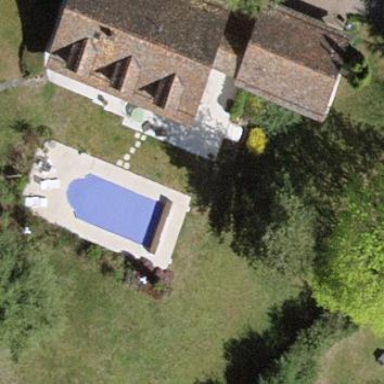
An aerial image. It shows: Swimming pool located in leisure land.